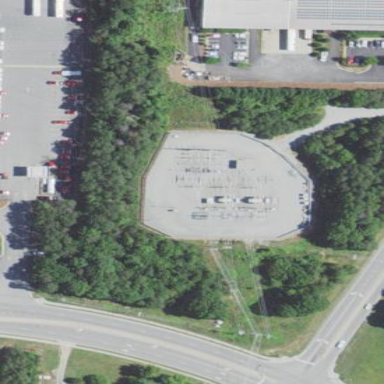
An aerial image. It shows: Distribution level power substation enclosed by fence.